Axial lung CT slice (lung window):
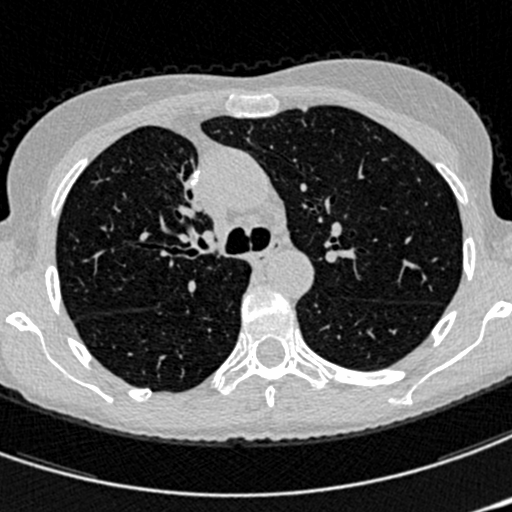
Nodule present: no